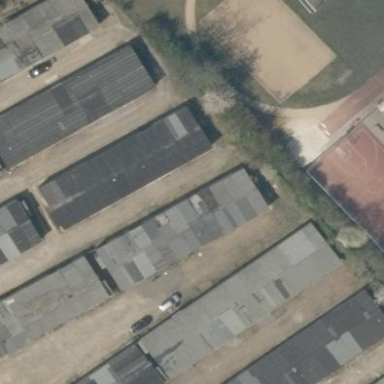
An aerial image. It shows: Group of garages.